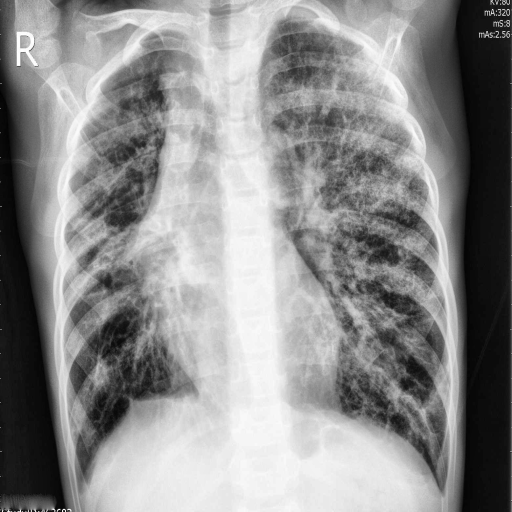
Finding: PNEUMONIA